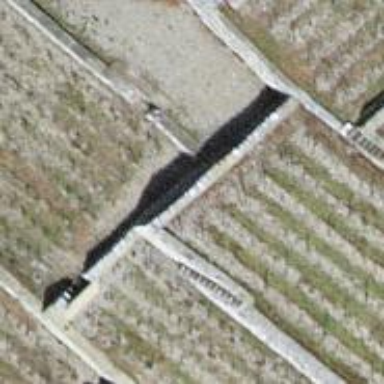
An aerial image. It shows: Retaining wall.